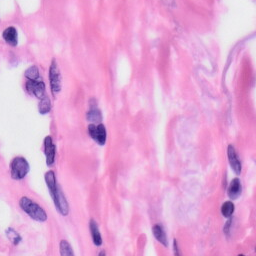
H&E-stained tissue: Skin